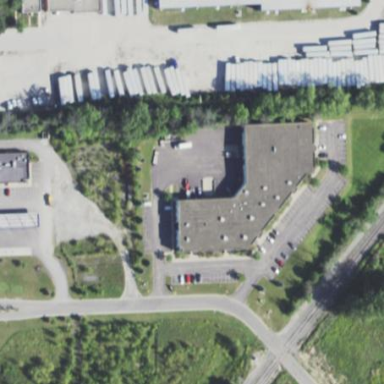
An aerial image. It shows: Commercial building.